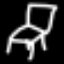
Label: chair